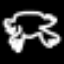
Label: frog